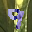
Label: 9